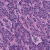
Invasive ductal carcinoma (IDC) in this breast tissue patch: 1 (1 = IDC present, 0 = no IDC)